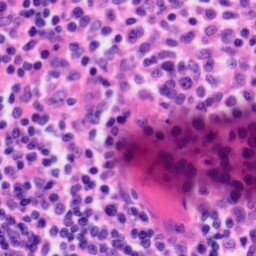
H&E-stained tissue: Tonsil